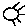
Label: sun